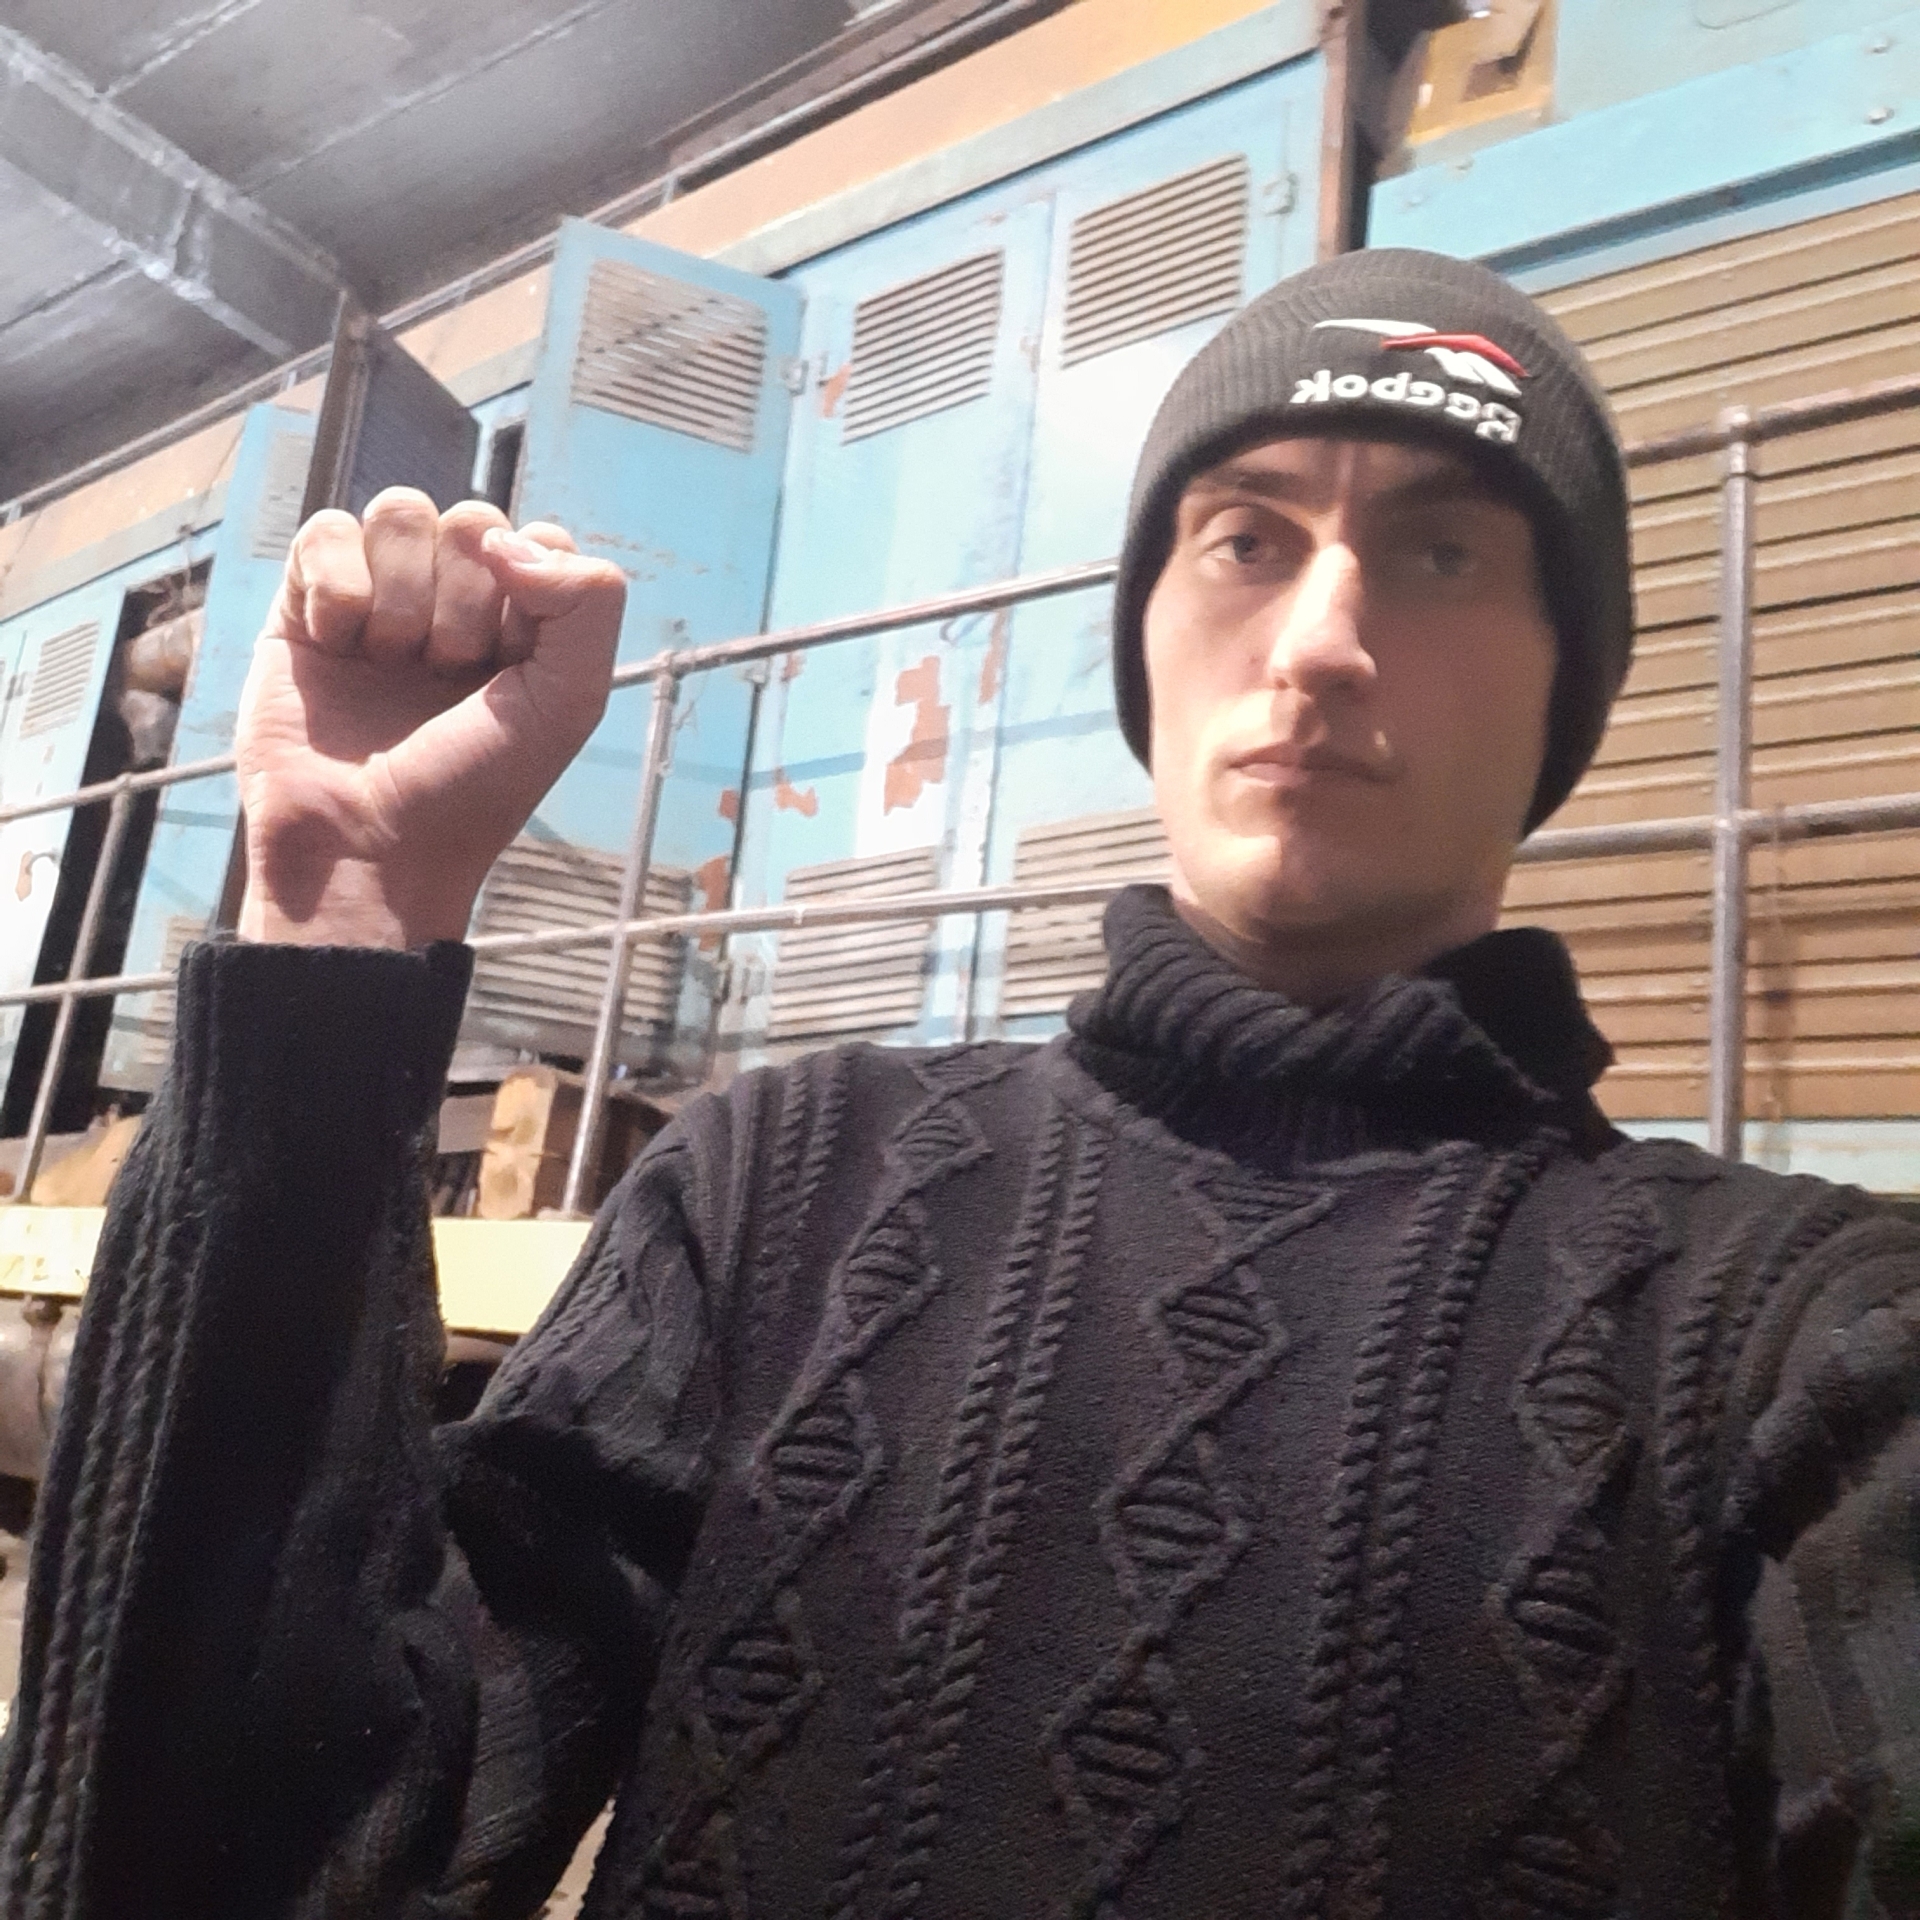
Label: noise